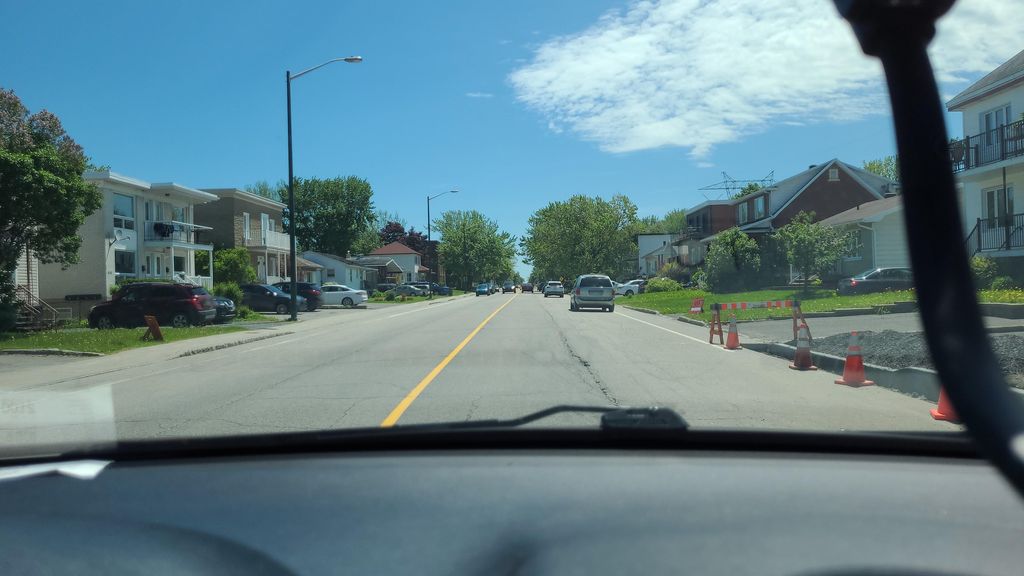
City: quebec_city